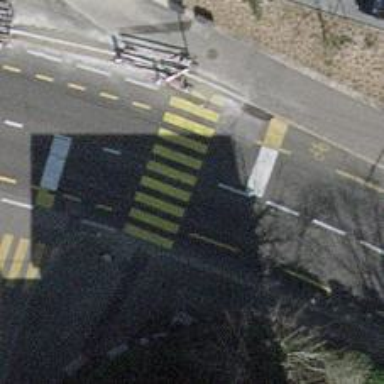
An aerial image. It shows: Road with traffic signals at the crossing.